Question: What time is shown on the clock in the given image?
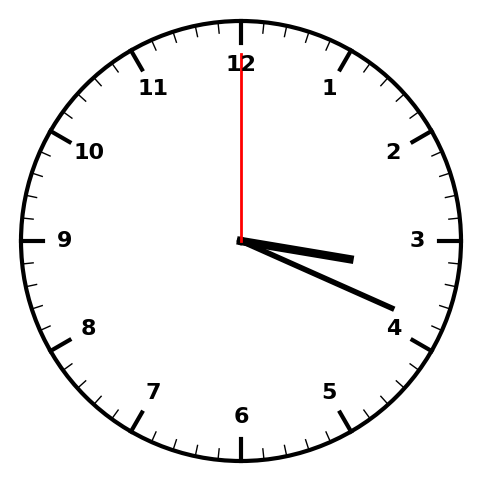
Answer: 03:19:00